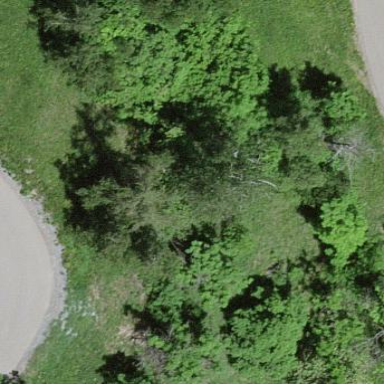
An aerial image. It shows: Forest area.